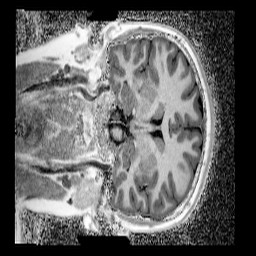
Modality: UNIT1_denoised
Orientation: coronal
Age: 12
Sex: female
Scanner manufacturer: siemens
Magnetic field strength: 3 T
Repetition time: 4 s
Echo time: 0.00299 s